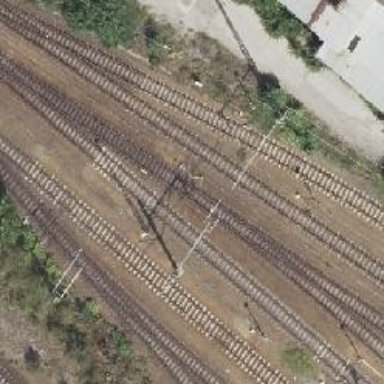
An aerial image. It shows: Railway switch.